Question: I am trying to install my Outlook Addin on client computers.
Unfortuantely, the Add-in can never be 'Enabled' it is always shown in the Disabled add-in section.
Is there a simple, step by step guide on how to create the correct setup application and install an outlook addin?
EDIT:
Ok so ive gone back to basics, but i still cant get it to install correctly.
I create a new Outlook Addin using VS2010 project wizard.
It generates files etc, and then i change my code like so:
'''
namespace OutlookAddIn1
{
public partial class ThisAddIn
{
private void ThisAddIn_Startup(object sender, System.EventArgs e)
{
MessageBox.Show("Worked");
}
private void ThisAddIn_Shutdown(object sender, System.EventArgs e)
{
}
#region VSTO generated code
/// <summary>
/// Required method for Designer support - do not modify
/// the contents of this method with the code editor.
/// </summary>
private void InternalStartup()
{
this.Startup += new System.EventHandler(ThisAddIn_Startup);
this.Shutdown += new System.EventHandler(ThisAddIn_Shutdown);
}
#endregion
}
'''
If i install this one, i get the same error message:
'''
Not Loaded. The Managed Add-in Loader failed to initialize.
'''
When installing the Add-in I ensure the registry keys are created:

I have also added the '.manifest' file and the '.vsto' file to the Setup project.
Still stumped!
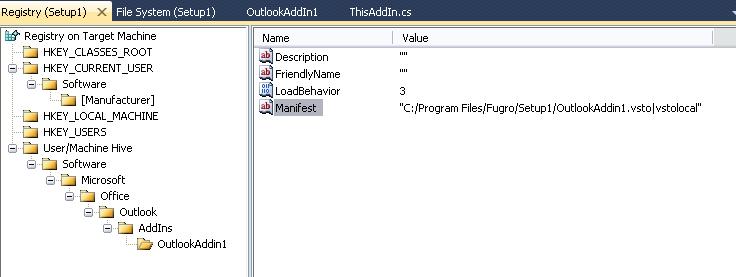
Answer: I think this tutorial might be useful for your reference.
<URL>
Also, there are a few other things that you might want to check out. First, see if you have any COM exceptions thrown when you start up Outlook Addin. Normally addin will not be disabled automatically if it throws errors on startup. And you also want to have a look at 'loadBehavior' registry key and see what values you got in there.
For details of LoadBehavior reg key, please refer to: <URL>